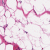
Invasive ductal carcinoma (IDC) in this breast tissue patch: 0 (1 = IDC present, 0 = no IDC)